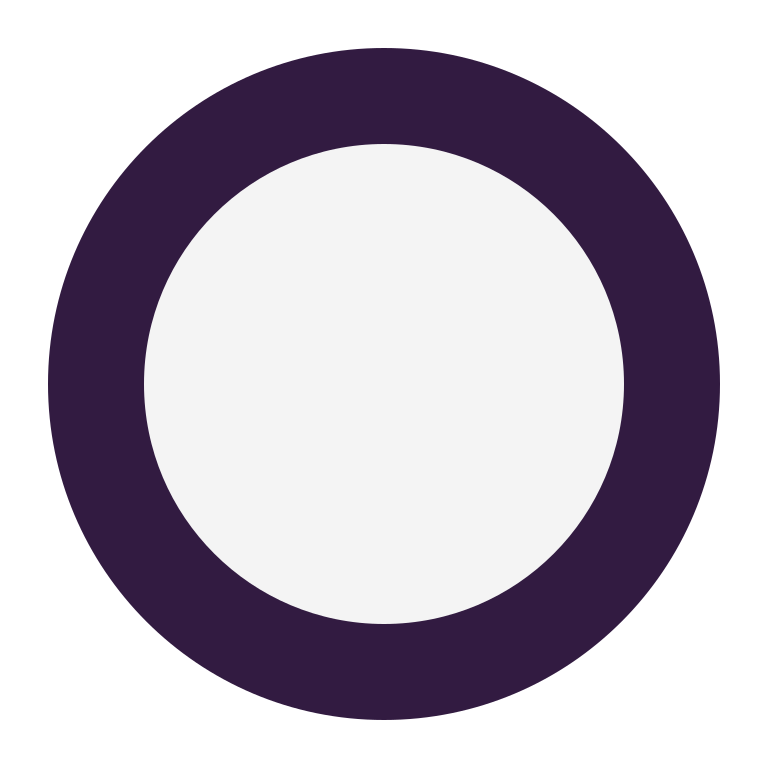
radio button flat